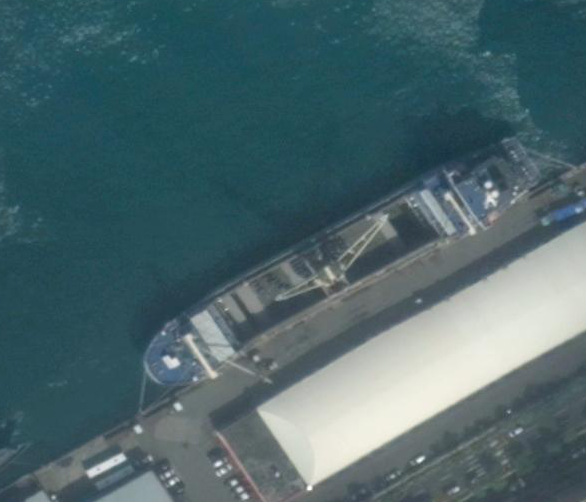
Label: Cargo_ship